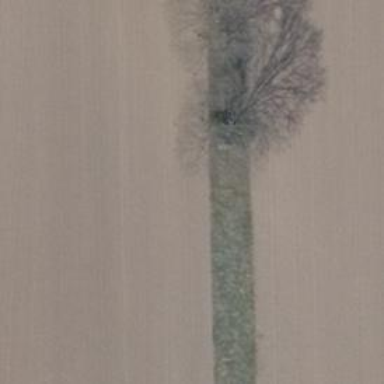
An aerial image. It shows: Row of trees in natural setting.